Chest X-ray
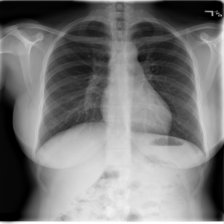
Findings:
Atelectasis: negative
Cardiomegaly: negative
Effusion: negative
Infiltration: negative
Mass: negative
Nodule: negative
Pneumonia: negative
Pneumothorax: negative
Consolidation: negative
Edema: negative
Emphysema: negative
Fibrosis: negative
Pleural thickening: negative
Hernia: negative